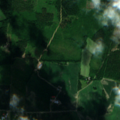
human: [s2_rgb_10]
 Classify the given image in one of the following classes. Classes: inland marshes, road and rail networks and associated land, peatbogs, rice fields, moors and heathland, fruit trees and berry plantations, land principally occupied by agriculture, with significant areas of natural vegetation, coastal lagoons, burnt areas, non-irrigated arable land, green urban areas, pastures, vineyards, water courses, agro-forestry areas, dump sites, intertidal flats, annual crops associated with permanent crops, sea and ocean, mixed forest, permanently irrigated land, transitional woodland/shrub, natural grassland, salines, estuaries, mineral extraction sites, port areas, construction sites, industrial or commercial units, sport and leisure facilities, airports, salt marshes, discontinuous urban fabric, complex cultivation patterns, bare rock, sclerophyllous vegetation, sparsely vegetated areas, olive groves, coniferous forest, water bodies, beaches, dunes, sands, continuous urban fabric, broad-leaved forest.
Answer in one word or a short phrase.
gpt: non-irrigated arable land, broad-leaved forest, mixed forest, transitional woodland/shrub, inland marshes